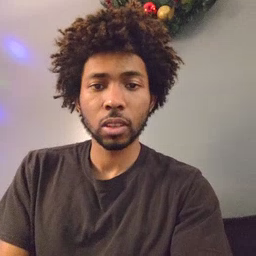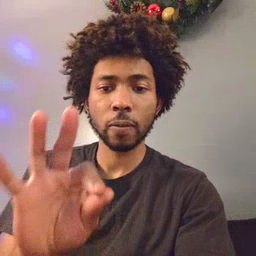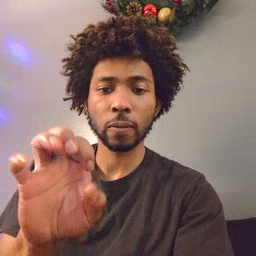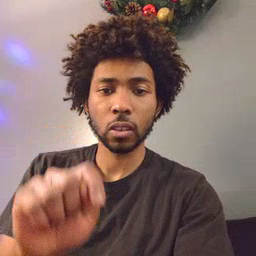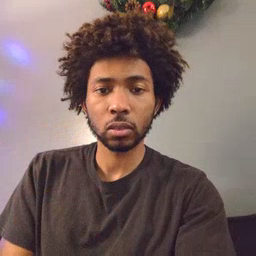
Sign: feet